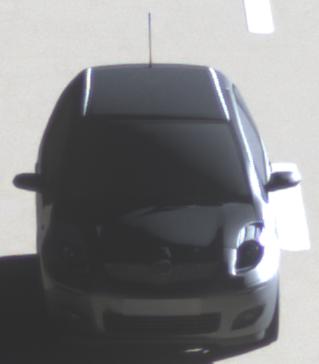
Make: Toyota
Model: Yaris 1.0
Detailed model: Yaris (XP13)
Model produced from: 2011/10
Model produced until: 2014/08
Doors: 3
Color: gray
Road condition: dry road
Daytime: sunrise or sunset
Contrast: high contrast